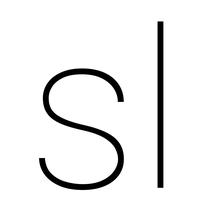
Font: Roboto_Thin